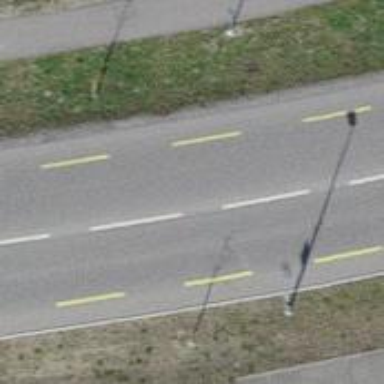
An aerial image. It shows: Primary highway with asphalt surface and designated lane for cyclists.